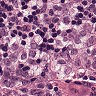
Metastatic tissue present: yes